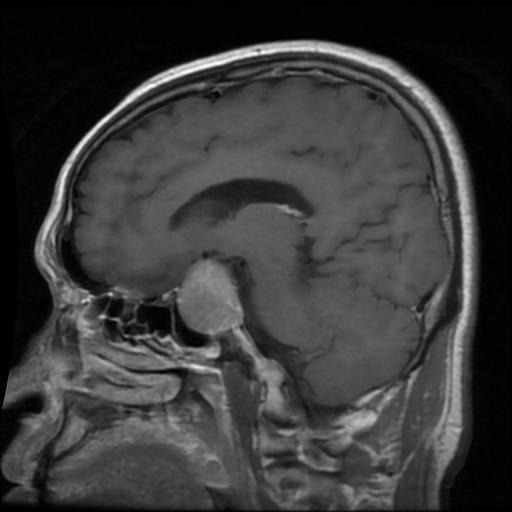
Label: pituitary